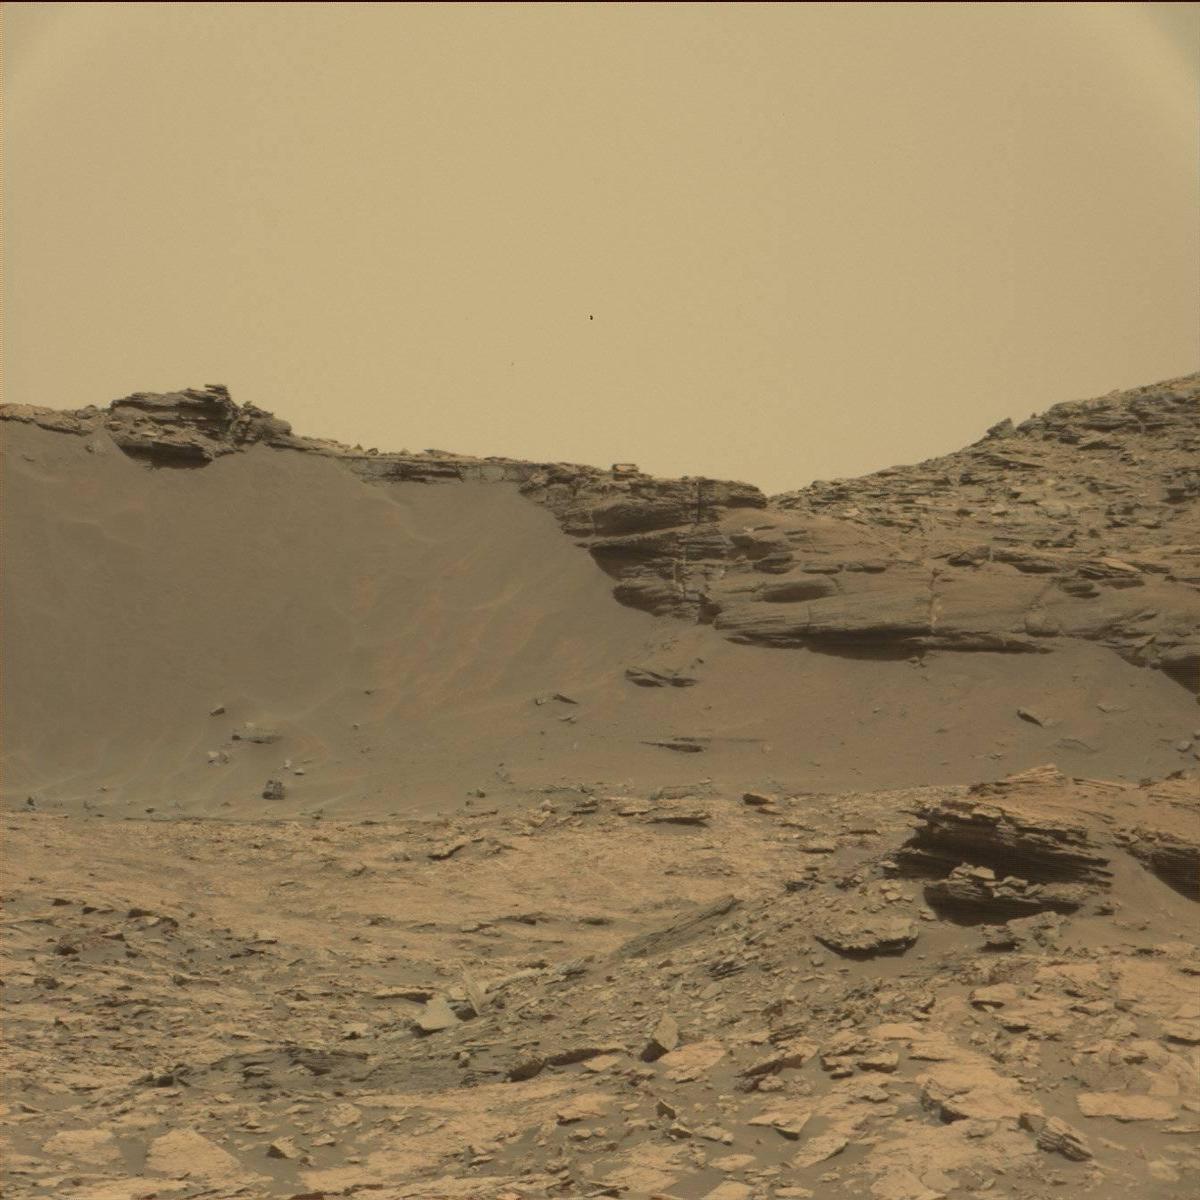
Terrain classes present: Bedrock, Sand / Soil, Sky